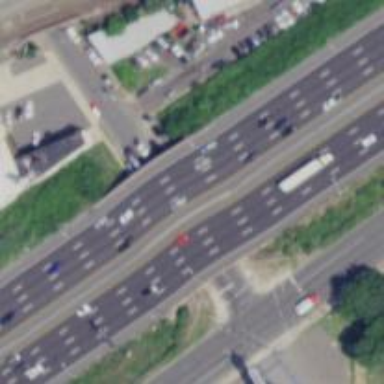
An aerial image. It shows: Motorway bridge with asphalt surface.